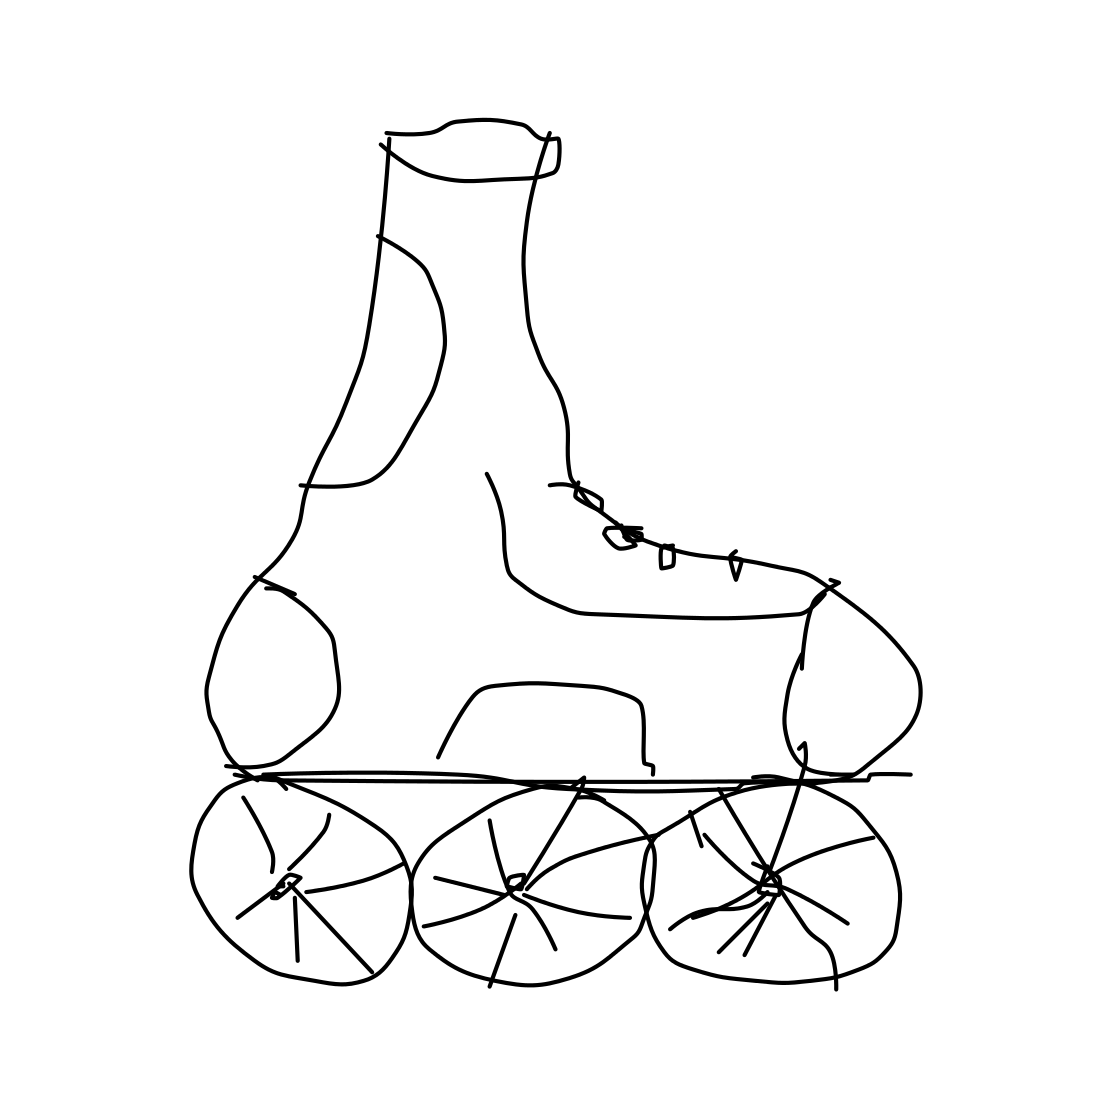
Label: rollerblades